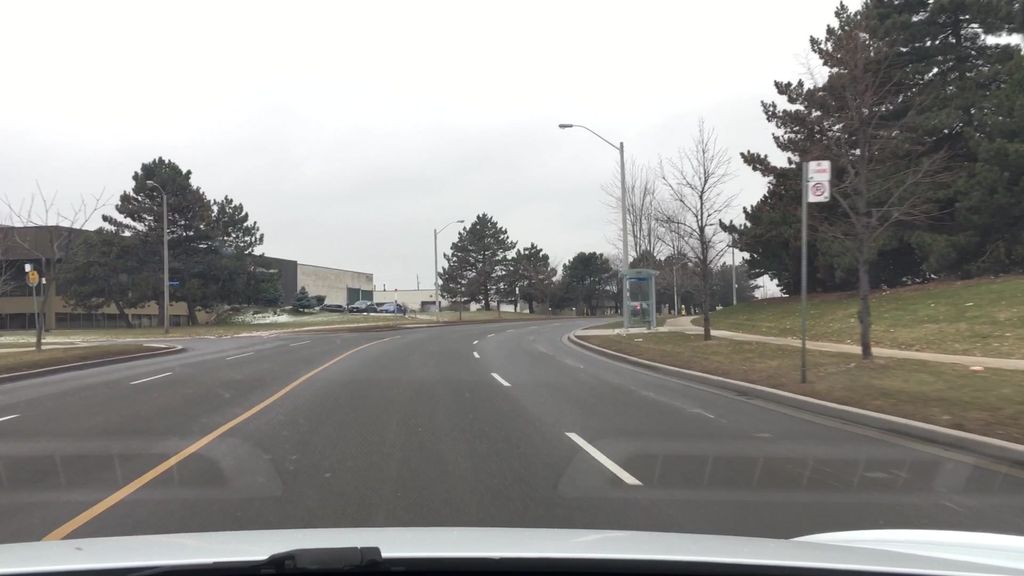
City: toronto